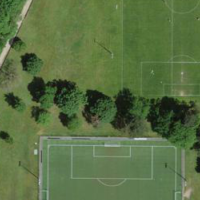
EUNIS habitat code: 53
Species observed at this site:
Calopteryx virgo